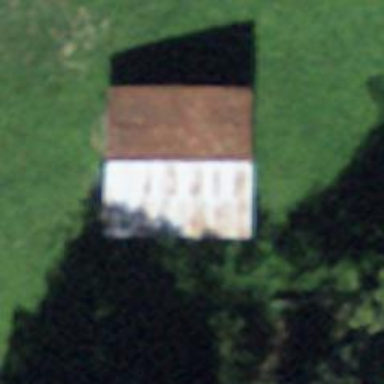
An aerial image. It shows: Barn.